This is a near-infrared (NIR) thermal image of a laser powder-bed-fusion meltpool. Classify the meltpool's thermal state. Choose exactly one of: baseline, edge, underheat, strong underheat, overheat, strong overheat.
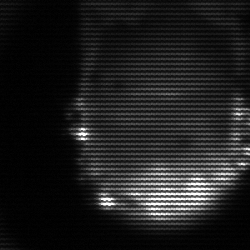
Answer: baseline